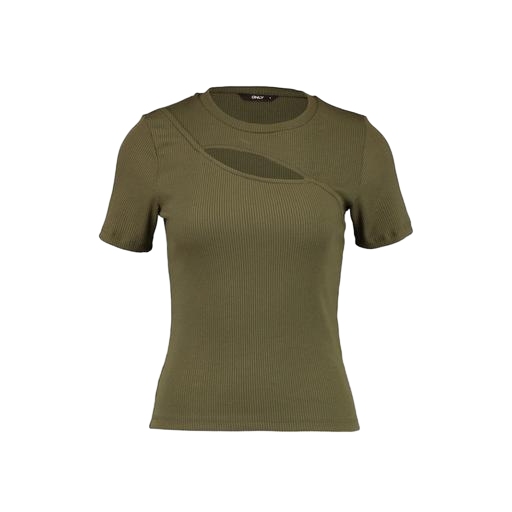
nly asymmetric t-shirt, army green t-shirt, green asymmetric t-shirt, white background